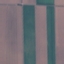
Label: AnnualCrop